Question: Hi i have used simple facebook example named HelloFacebookSample but when i tried to login it will not be login (my photo or name is not coming) or when i tried to click on button of post it always giving me error like
'''
Android Facebook key hash -- "remote_app_id does not match stored id"
'''
can any body help me how to solve this problem i am new in facebook integration
below is the screenshot with getting error like below

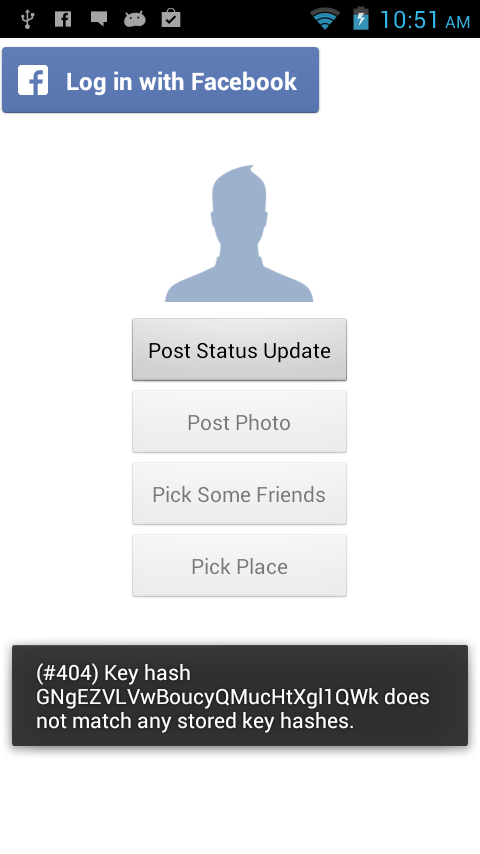
Answer: it's generally because you have not put HashKey Value in facebook
if you are using mac pc than try with this
'''
keytool -exportcert -alias androiddebugkey -keystore ~/.android/debug.keystore | openssl sha1 -binary | openssl base64
'''
or if you are using windows pc then try to use this
'''
keytool -exportcert -alias androiddebugkey -keystore %HOMEPATH%\.android\debug.keystore | openssl sha1 -binary | openssl base64
'''
if openssl is not fount on you pc the download first it with below link
<URL>
paste that hash key on your apps setting if you do not know how to do this please follow this below link

<URL>
now copy app_id of your facebook app

and paste in on string.xml file by default there is an app id in "HelloFacebookSample" example replace it with your apps id

now run the example you will definitely post your answer
if you still getting an error it may be still error in your hash key you can get by another way also
just copy and paste below code on your "HelloFacebookSampleActivity.java" file's onCreate Method
'''
// Add code to print out the key hash
try {
PackageInfo info = getPackageManager().getPackageInfo(
"com.facebook.samples.hellofacebook",
PackageManager.GET_SIGNATURES);
for (Signature signature : info.signatures) {
MessageDigest md = MessageDigest.getInstance("SHA");
md.update(signature.toByteArray());
Log.d("KeyHash:", Base64.encodeToString(md.digest(), Base64.DEFAULT));
}
} catch (NameNotFoundException e) {
} catch (NoSuchAlgorithmException e) {
}
'''
Now run your example you will get answer in logcat
for example
'''
12-20 10:47:37.747: D/KeyHash:(936): 478uEnKQV+fMQT8Dy4AKvHkYibo=
'''
just copy this hashkey on your facebook app setting page and save it and re-run your app.
You will definately post :)